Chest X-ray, PA view. Patient: 29 years old, sex M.
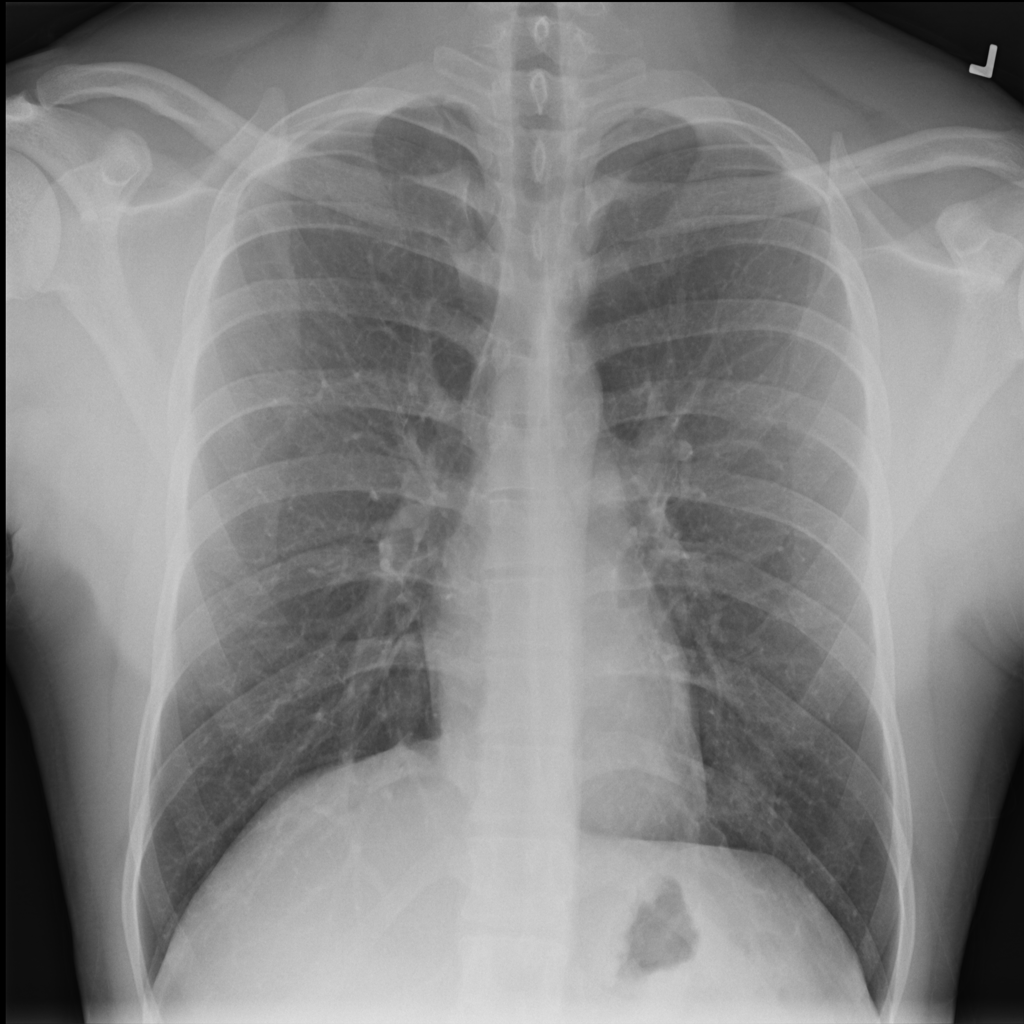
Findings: No Finding